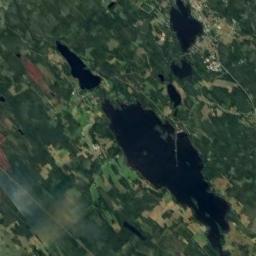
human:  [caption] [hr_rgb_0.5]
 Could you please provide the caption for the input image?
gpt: Some lakes of different sizes lie on a flat ground covered with vegetation and the water is dark blue .

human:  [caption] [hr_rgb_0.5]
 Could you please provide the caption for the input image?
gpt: There are many trees around the lake .

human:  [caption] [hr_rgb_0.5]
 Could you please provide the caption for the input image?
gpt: A group of irregularly shaped blue lakes on the ground covered with green vegetation .

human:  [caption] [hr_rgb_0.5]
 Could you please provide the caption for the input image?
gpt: The lake is very blue .

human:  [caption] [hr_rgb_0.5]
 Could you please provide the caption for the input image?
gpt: There are lakes with green meadows and some bare land around .